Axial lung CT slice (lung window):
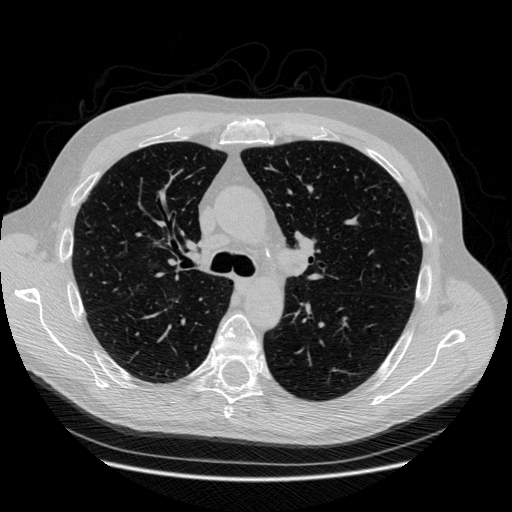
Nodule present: no